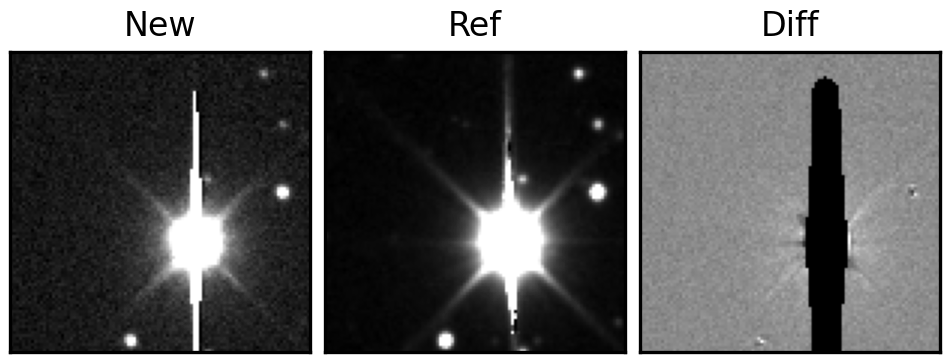
Label: bogus